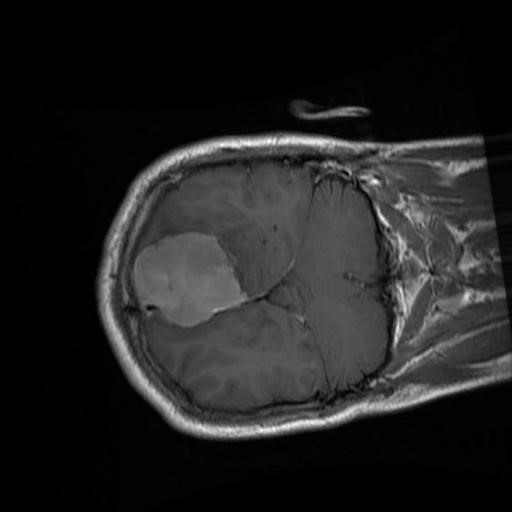
Label: brain_menin